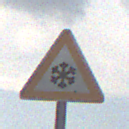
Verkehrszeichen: SchneeOderEisglaette
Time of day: Midday
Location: Outdoor (Nature)
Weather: PartlyCloudy
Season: NotSpecified
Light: Natural